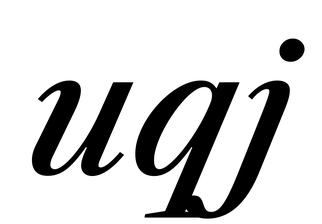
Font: LibreCaslonText-Italic_Medium_Italic